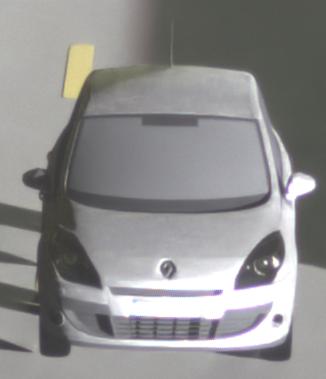
Make: Renault
Model: Scénic 1.6 16V 110
Detailed model: Scénic (III)
Model produced from: 2009/06
Model produced until: 2010/08
Doors: 5
Color: white
Road condition: dry road
Daytime: night
Contrast: high contrast